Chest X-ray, PA view. Patient: 48 years old, sex M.
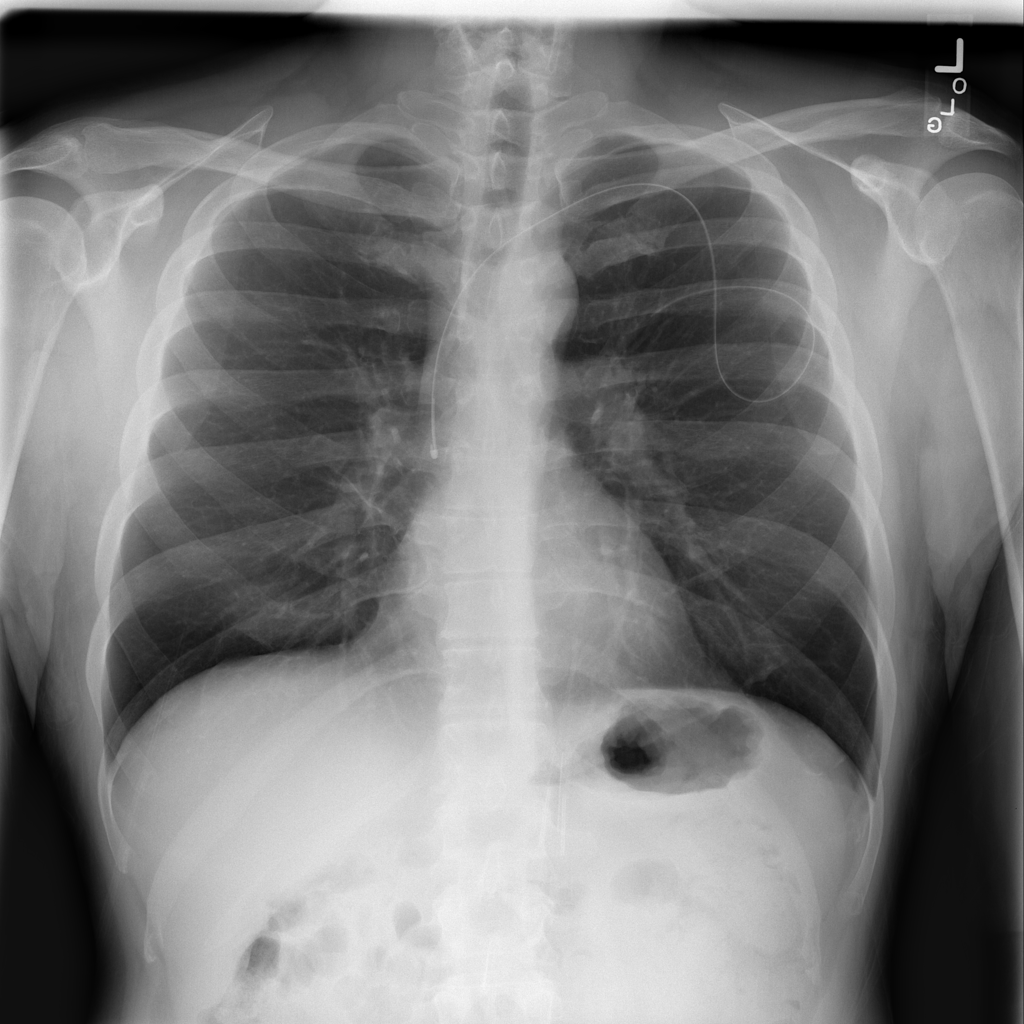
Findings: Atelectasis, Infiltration